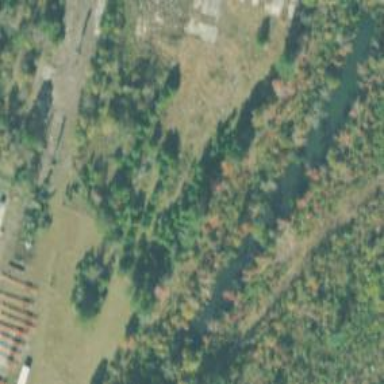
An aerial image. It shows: Abandoned railway spur.